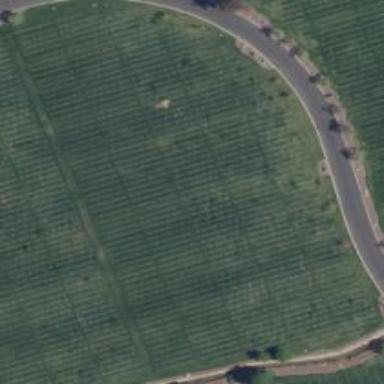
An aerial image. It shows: Graveyard.